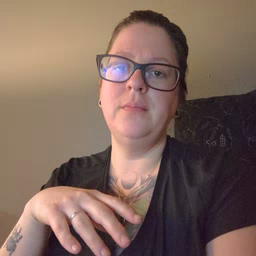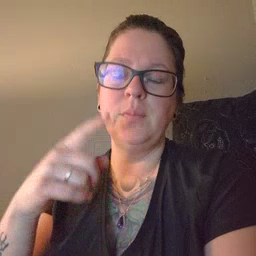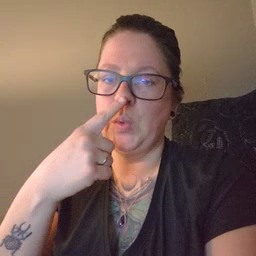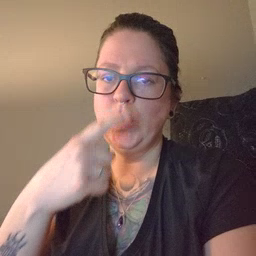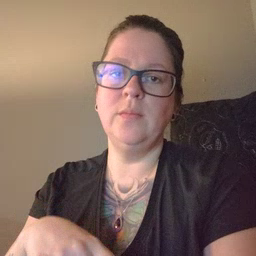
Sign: nose